Question: How can I convert/decode a text in 'GlmHsyn' format to normal text? I'm using SQL server 2012. I just want to update all of them to normal text.

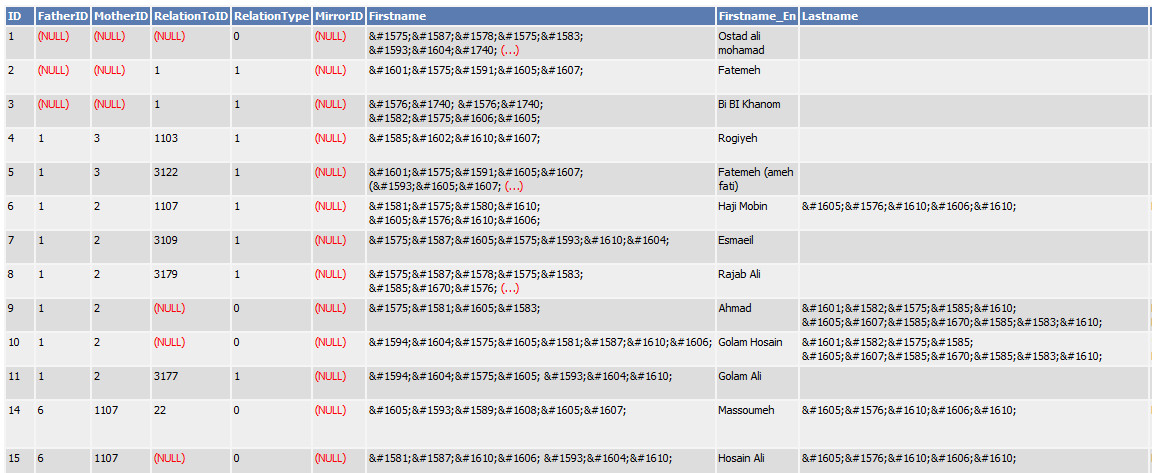
Answer: If you know Firstname and Lastname are valid when interpreted as XML, then this will do:
'''
UPDATE _table_
SET Firstname = CONVERT(NVARCHAR(MAX), CONVERT(XML, FirstName)),
Lastname = CONVERT(NVARCHAR(MAX), CONVERT(XML, LastName))
'''
The XML parser will decode the entities for you.